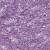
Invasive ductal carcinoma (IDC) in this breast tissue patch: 1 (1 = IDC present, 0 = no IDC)